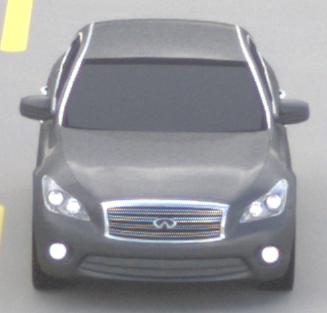
Make: Infiniti
Model: M 37
Detailed model: M (Y51)
Model produced from: 2010/10
Model produced until: 2013/11
Doors: 4
Color: gray
Road condition: dry road
Daytime: morning or afternoon
Contrast: low contrast